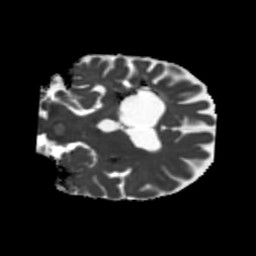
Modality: MD
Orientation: coronal
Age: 51
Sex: female
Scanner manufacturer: siemens
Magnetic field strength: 3 T
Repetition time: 5.25 s
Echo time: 0.08 s